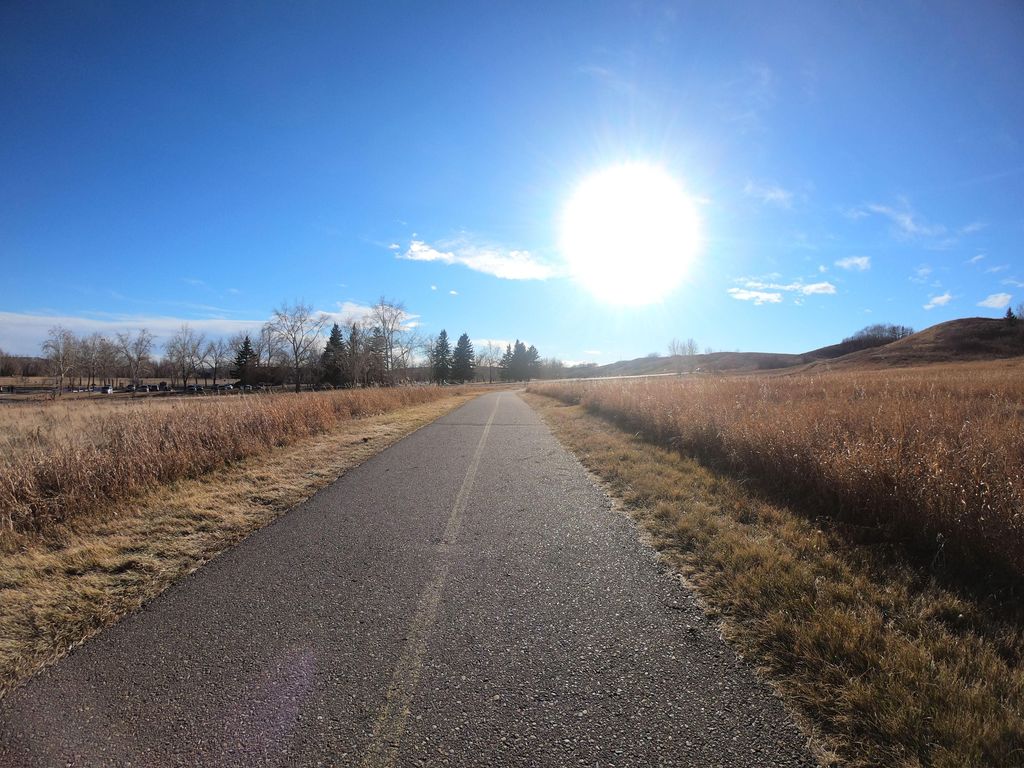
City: calgary